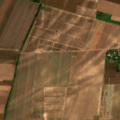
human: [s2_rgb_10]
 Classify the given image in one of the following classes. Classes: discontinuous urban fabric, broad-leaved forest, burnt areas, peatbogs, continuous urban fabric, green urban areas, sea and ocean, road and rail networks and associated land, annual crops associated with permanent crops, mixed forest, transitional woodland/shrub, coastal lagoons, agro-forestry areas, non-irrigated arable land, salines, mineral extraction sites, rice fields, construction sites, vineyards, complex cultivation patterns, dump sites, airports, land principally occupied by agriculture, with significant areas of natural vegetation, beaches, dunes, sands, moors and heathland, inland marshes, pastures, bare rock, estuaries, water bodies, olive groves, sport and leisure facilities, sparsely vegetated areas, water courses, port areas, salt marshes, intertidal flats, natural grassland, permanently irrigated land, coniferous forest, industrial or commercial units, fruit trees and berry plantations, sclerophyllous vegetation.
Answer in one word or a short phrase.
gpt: non-irrigated arable land